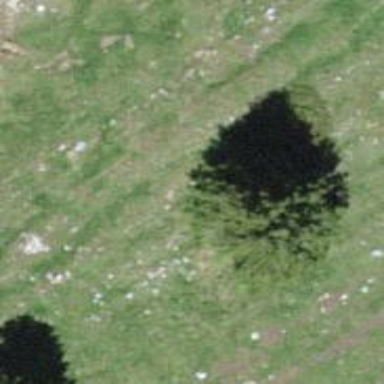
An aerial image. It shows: Needle-leaved tree in its natural environment.